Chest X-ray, PA view. Patient: 43 years old, sex M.
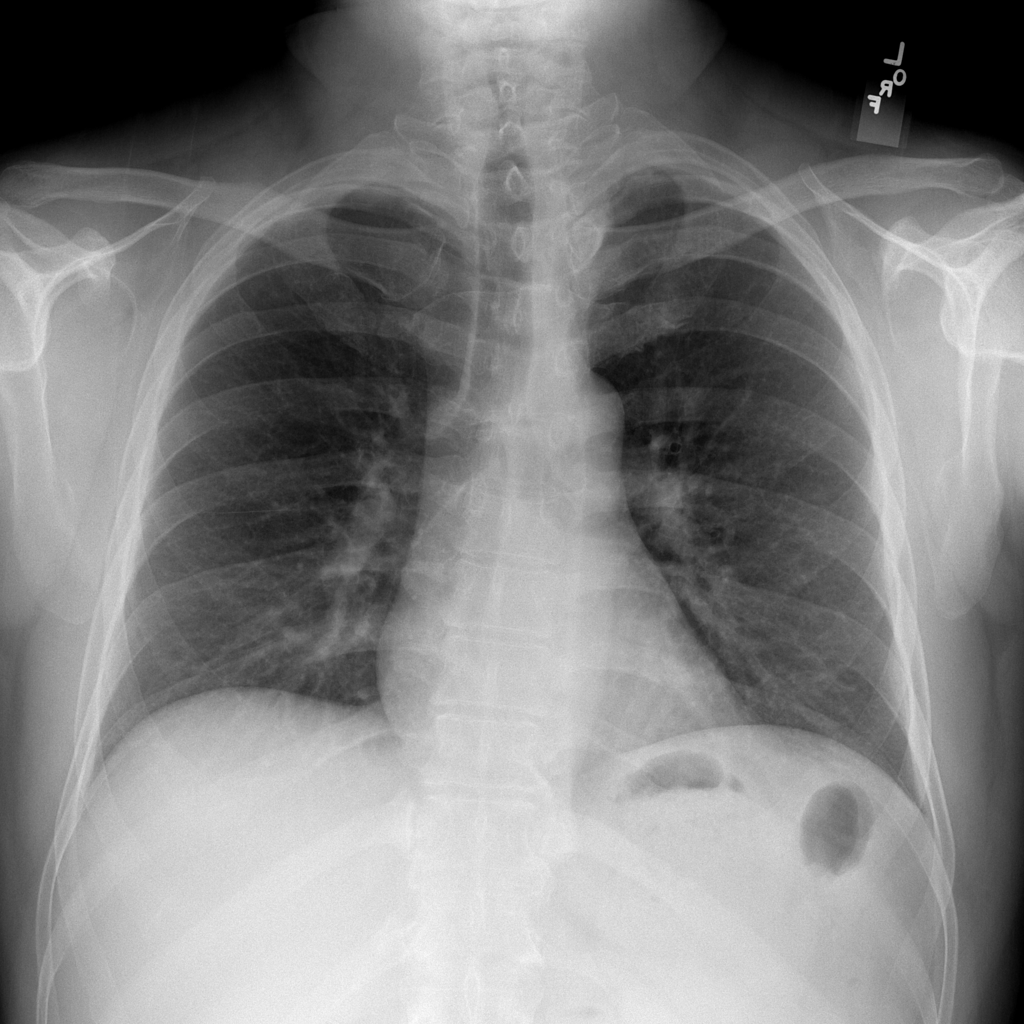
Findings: No Finding